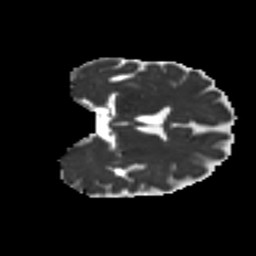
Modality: MD
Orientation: coronal
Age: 64
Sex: female
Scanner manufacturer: ge
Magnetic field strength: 3 T
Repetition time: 7.8 s
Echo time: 0.0606 s